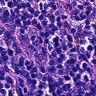
Metastatic tissue present: no